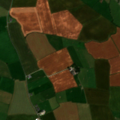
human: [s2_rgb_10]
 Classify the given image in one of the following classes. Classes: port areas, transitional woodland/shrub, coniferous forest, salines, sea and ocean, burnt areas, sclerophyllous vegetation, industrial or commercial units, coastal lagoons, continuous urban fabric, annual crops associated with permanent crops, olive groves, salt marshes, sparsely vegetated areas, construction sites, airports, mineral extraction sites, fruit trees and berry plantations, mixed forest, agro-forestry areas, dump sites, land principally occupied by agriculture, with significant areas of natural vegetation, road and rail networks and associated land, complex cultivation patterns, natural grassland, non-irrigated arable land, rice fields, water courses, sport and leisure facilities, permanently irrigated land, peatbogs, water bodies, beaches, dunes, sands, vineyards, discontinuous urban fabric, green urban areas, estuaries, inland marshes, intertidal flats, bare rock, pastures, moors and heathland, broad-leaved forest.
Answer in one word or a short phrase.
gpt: non-irrigated arable land, pastures